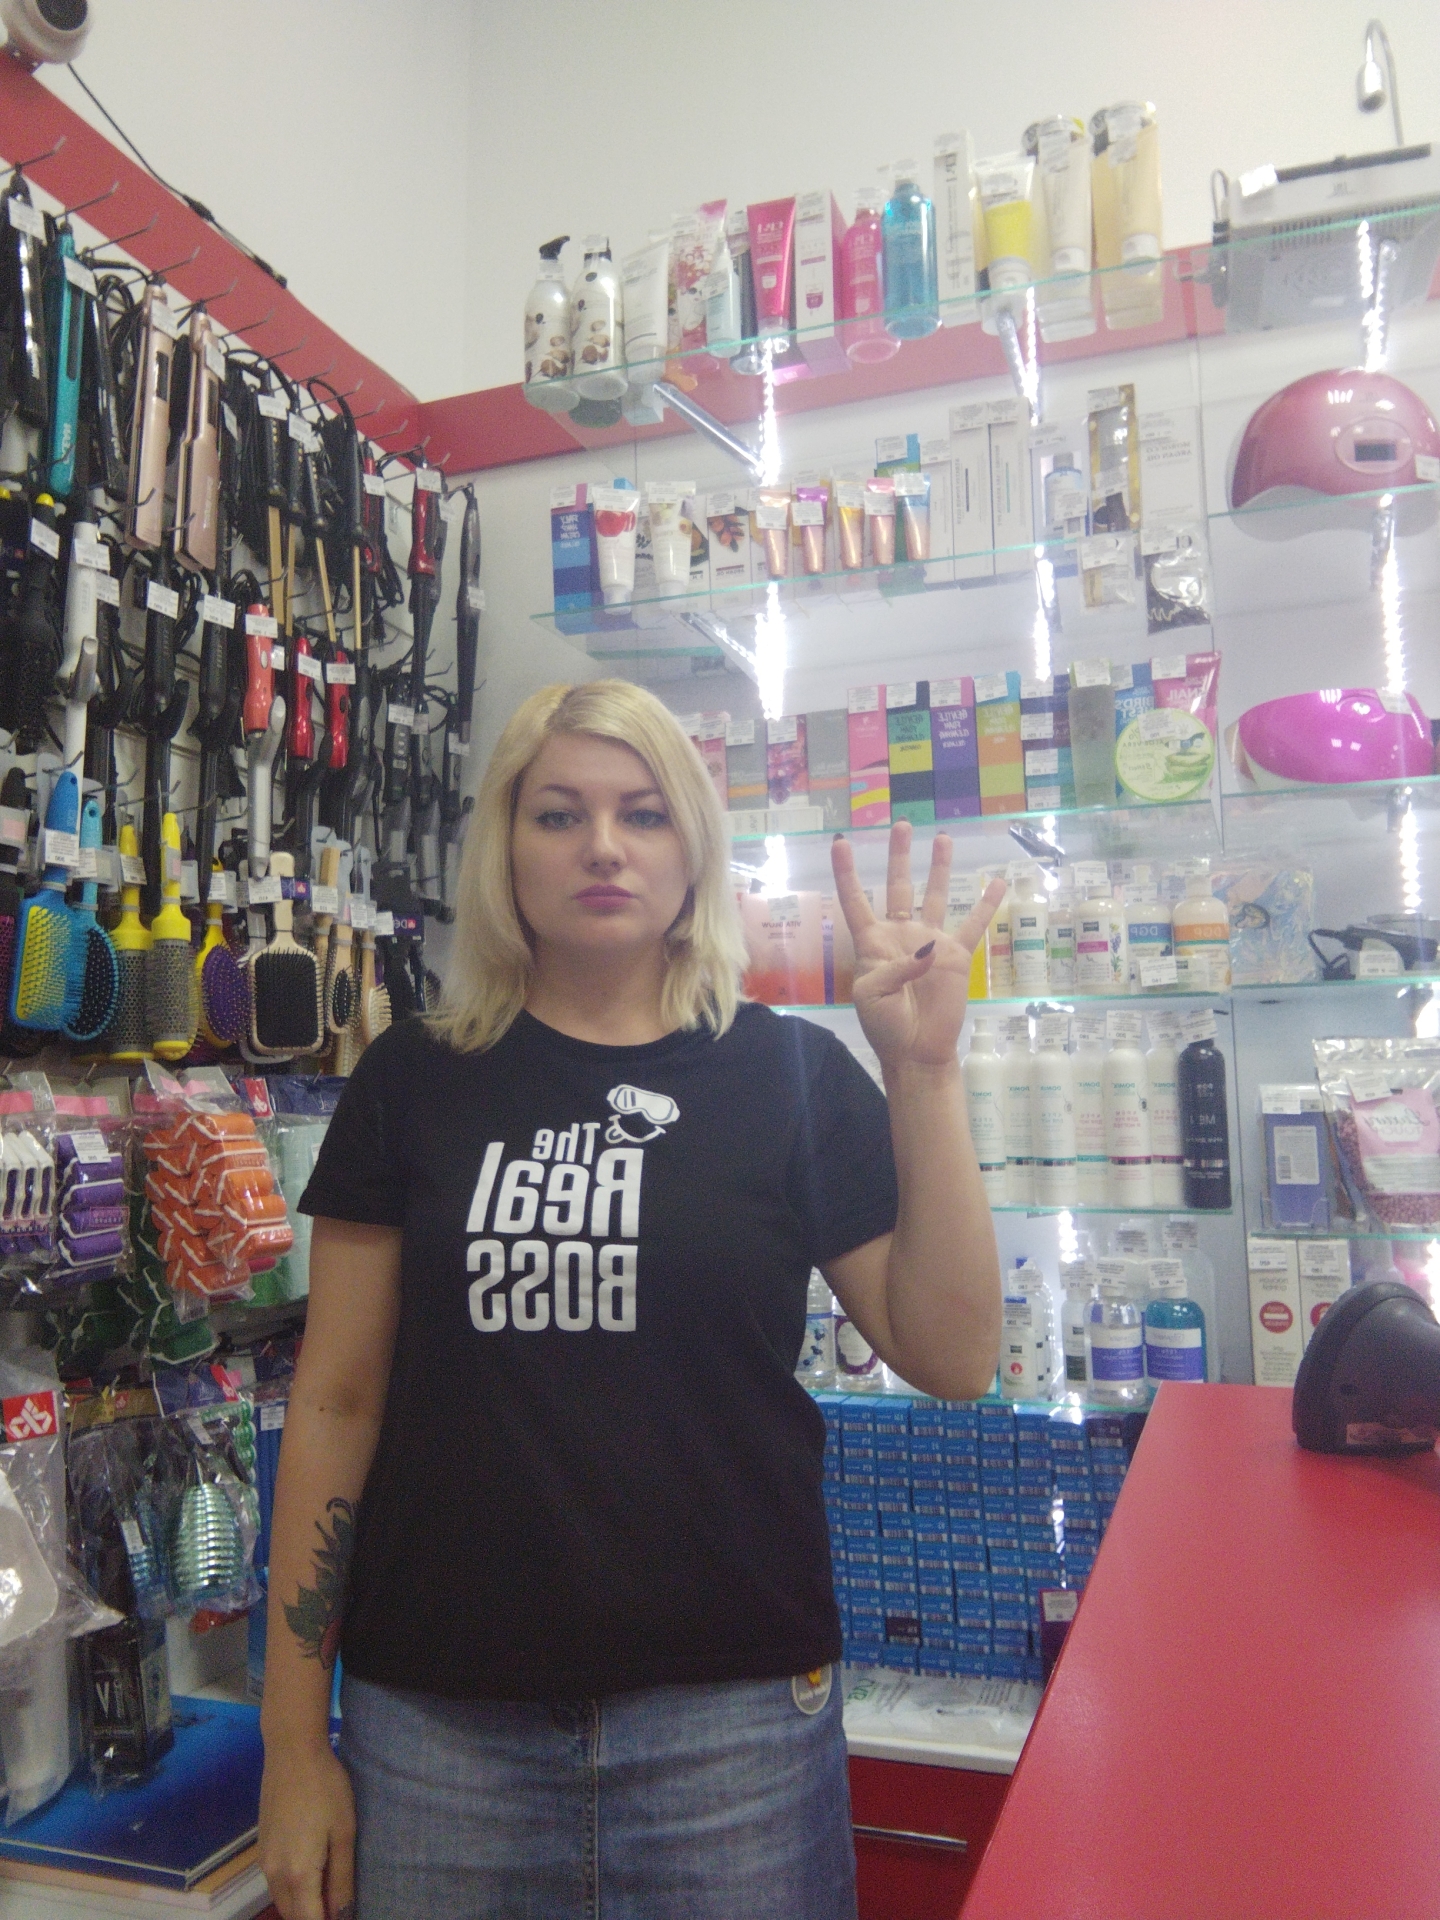
Label: noise